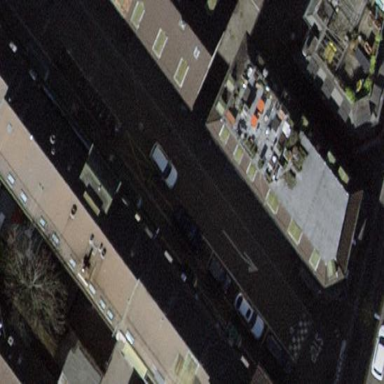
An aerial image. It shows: Parking lane.